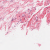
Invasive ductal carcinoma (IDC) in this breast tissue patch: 0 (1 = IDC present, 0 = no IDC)